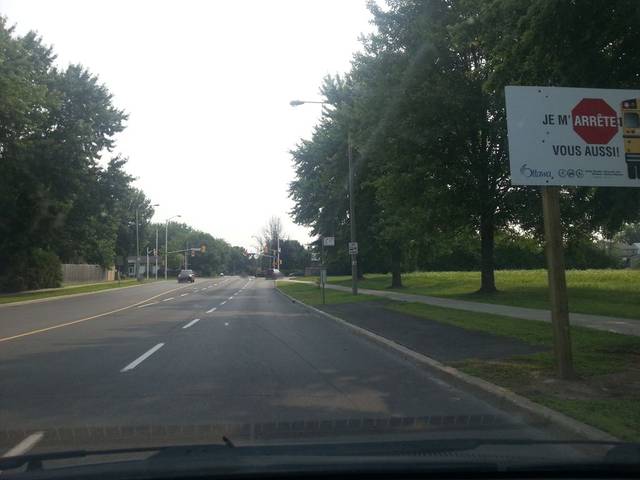
Region: Canada
Coordinates: 45.484, -75.522